Question: Creating android 2d game.
...The character has obstacles, where he must not go.
Basicaly it is implemented like:
'''
RectF obstacle1 = new RectF(100, 150, 200, 300);
Paint paint = new Paint();
barPaint.setColor(Color.argb(130, 255, 255, 255));
canvas.drawRect(obstacle1, paint);
// stopping the character in case of getting to the obstacle
if (obstakle1.contains(currentXCoordinate, currentYCoordinate) {
theCharacter.stop();
}
//...
'''
and works fine for rectangle - shaped obstacles.
But I have to use oval - shaped obstacles.
If i do the same and just draw oval:
'''
RectF ovalObstacle = new RectF(100, 400, 500, 800);
Paint paint = new Paint();
barPaint.setColor(Color.argb(130, 255, 255, 255));
// drawing oval
canvas.drawOval(ovalObstacle, paint);
// stopping the character in case of getting to the obstacle
if (ovalObstacle.contains(currentXCoordinate, currentYCoordinate) {
theCharacter.stop();
}
'''
the character will stop when he reach the RectF, not the oval itself (light circle on the printscreen)
(
Is there a way to use something like method contains(x, y) for an oval?
To figure out when the character will reach the oval or circle itself?
Or how to implement it?
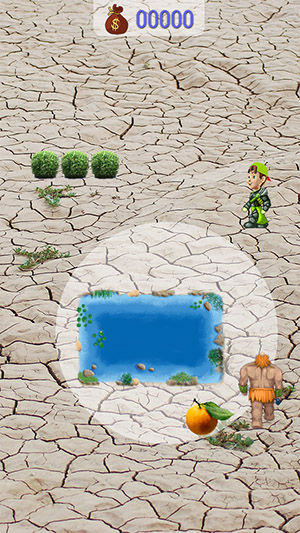
Answer: The following method check whether the point is in the oval or not.
'''
public boolean pointInEllipse(Point test, Point center, int width, int height) {
int dx = test.x - center.x;
int dy = test.y - center.y;
return (dx * dx) / (width * width) + (dy * dy) / (height * height) <= 1;
}
'''
I got the reference from <URL>